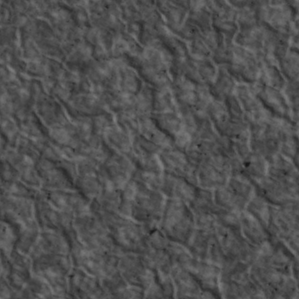
Label: non_frost